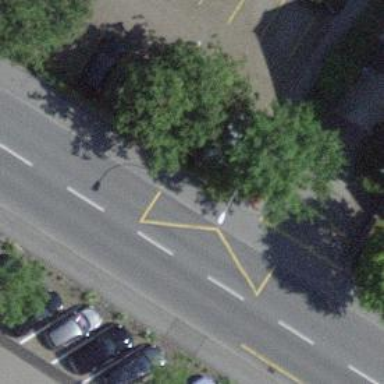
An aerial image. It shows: Public transport stop position.